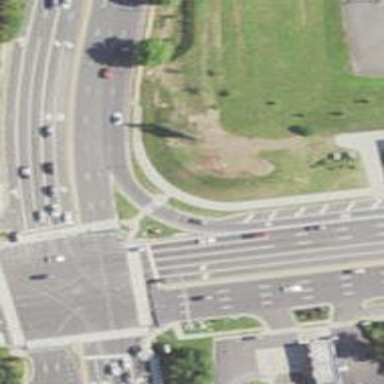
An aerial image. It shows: Asphalt road with primary link designation.